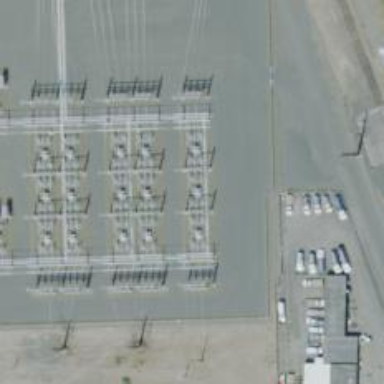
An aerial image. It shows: Switch for power supply.